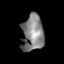
Tissue: skin
Cell type: Epithelial cells
Senescence score: 0.2385
Nuclear area (px): 775
Mean DAPI intensity: 129.422